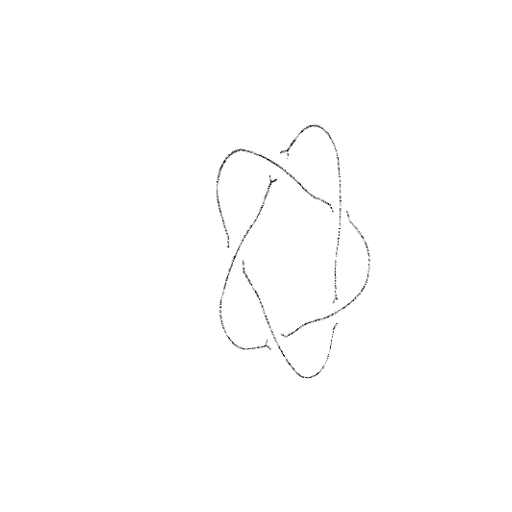
Crossing number: 5